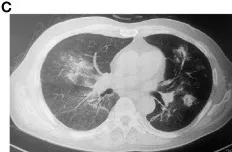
(C) CIP recurrence after resuming nivolumab treatment. Ground-glass opacity (GGO) reoccurred, and more lobes of the left lung were involved.
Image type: radiology (ct)